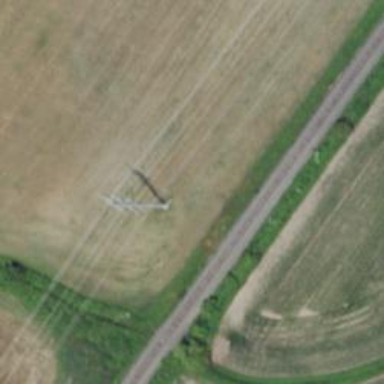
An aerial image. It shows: Power tower.